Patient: sex F, age 59
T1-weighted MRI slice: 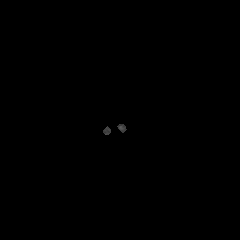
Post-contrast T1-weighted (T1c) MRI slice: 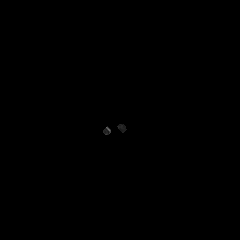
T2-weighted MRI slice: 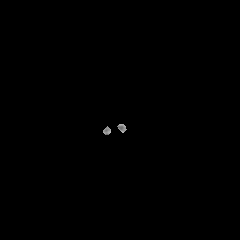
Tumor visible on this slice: no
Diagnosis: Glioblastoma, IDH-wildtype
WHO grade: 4